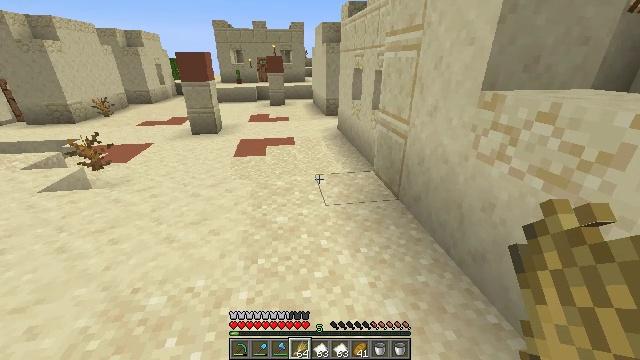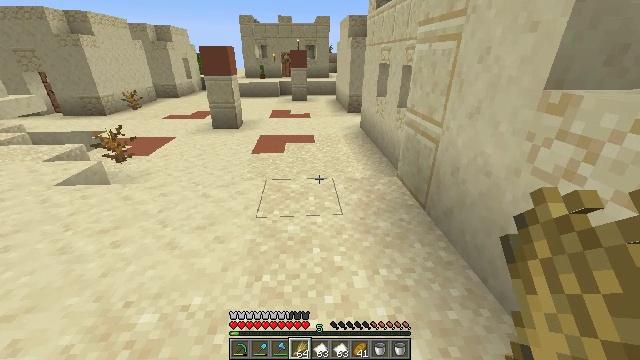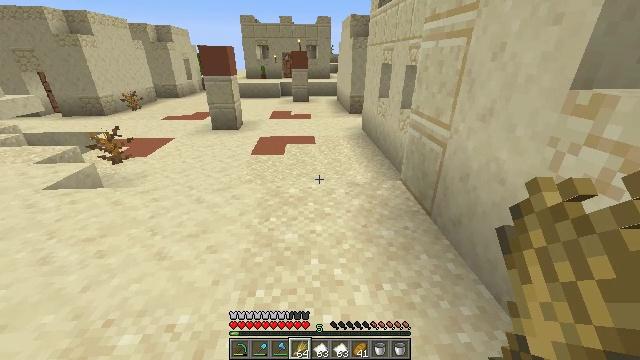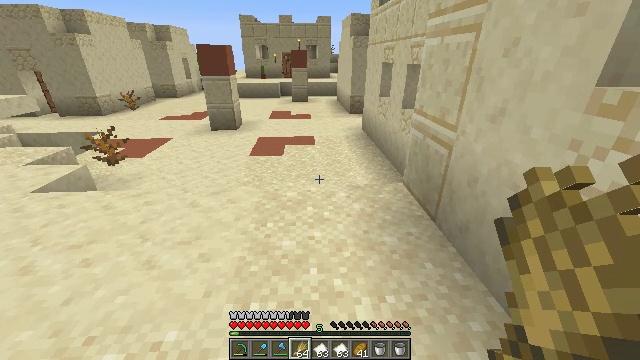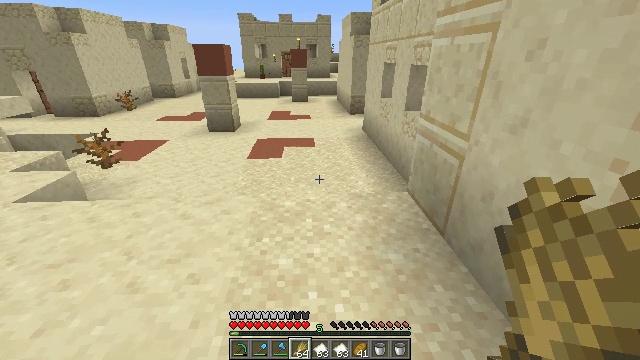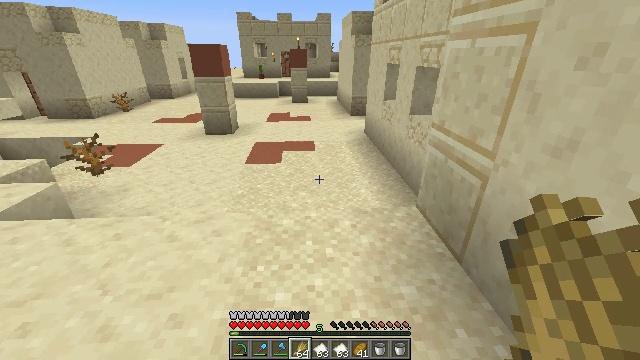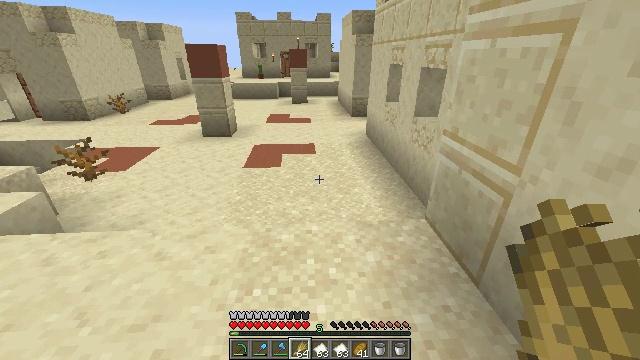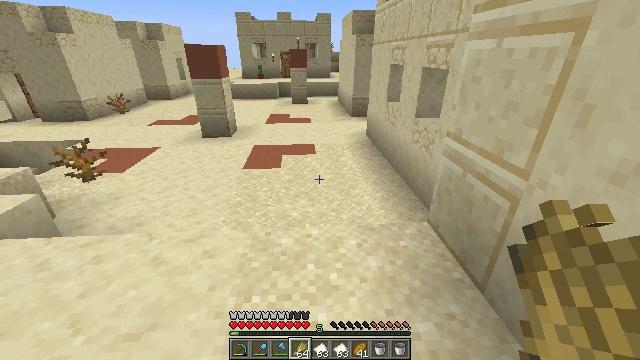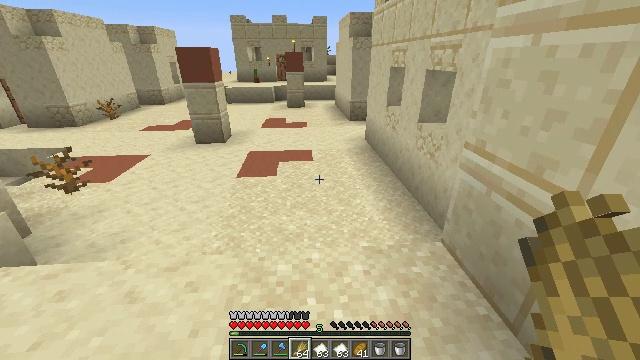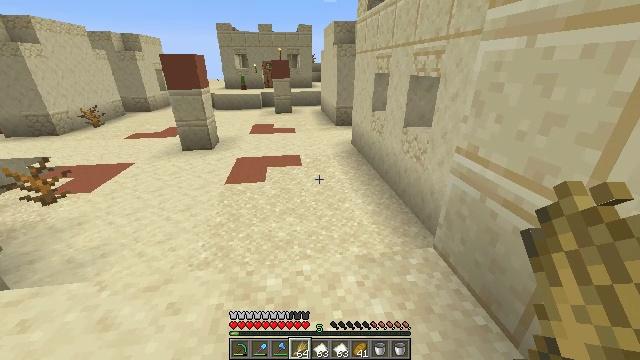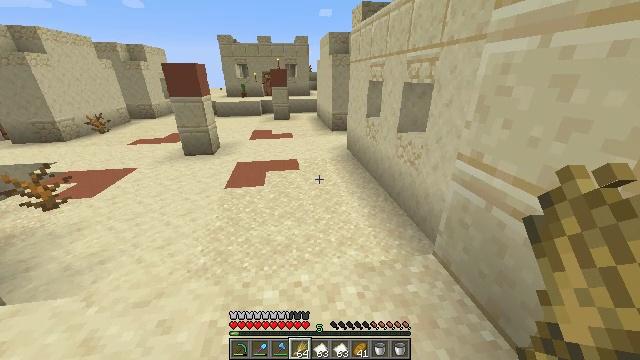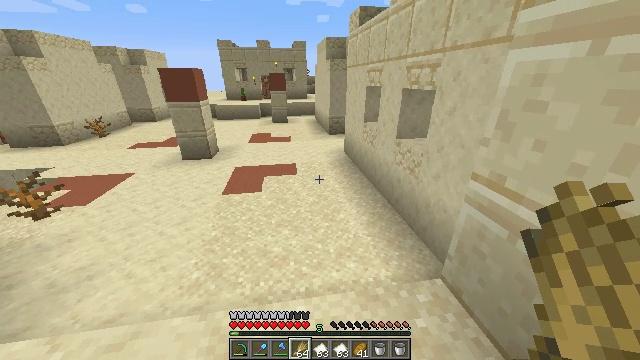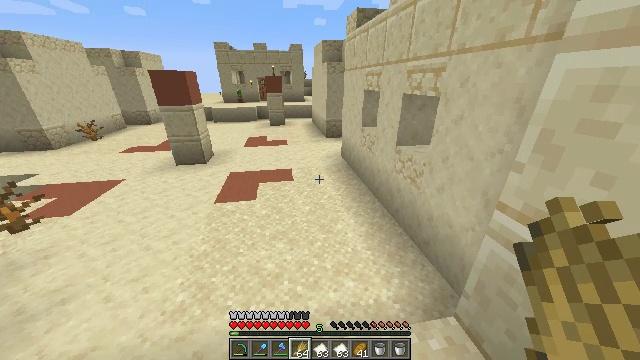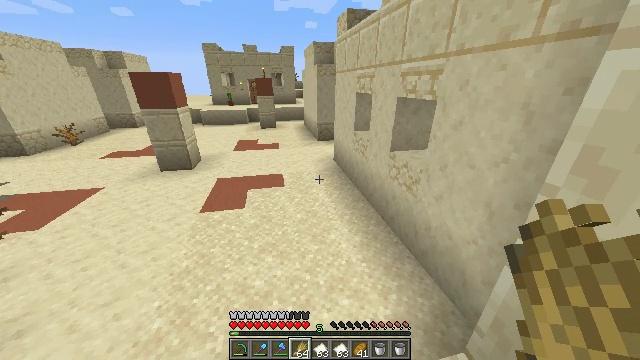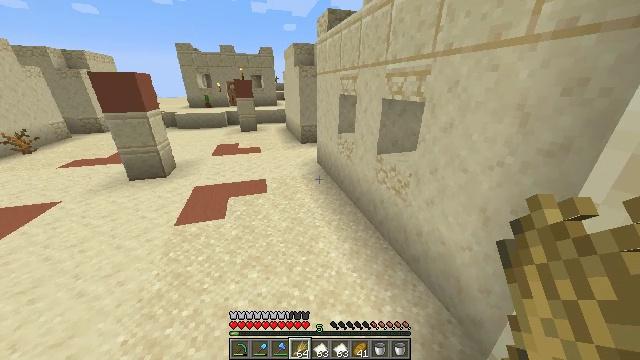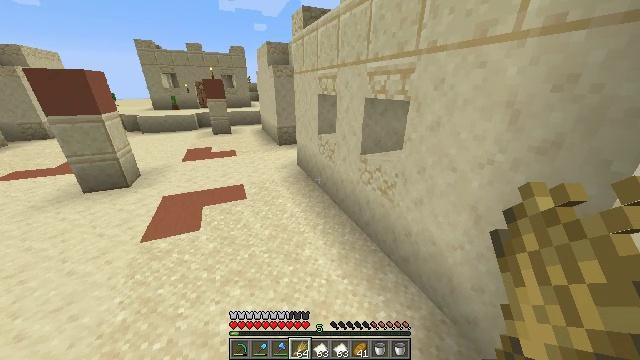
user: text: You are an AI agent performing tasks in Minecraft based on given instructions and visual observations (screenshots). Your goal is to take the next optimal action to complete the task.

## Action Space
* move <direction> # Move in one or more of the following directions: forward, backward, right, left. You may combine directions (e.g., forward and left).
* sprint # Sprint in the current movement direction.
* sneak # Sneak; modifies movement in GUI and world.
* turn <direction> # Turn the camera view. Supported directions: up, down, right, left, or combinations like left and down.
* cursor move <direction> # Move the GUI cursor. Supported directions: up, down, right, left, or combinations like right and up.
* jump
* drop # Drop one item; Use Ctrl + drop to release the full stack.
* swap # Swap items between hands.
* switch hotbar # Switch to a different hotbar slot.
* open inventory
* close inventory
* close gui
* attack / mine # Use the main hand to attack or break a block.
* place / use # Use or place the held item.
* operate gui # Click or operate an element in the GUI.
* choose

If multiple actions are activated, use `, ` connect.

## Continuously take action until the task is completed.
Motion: motion action
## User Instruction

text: Gather smooth sandstone from desert temples or structures.
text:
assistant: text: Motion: move forward, turn left and down
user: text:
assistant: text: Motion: move forward
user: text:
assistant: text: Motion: move forward
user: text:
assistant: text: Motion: move forward
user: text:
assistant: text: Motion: move forward
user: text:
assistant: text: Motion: move forward
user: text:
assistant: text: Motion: move forward
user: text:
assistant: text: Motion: move forward, sprint
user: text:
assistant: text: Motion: move forward, sprint, turn right
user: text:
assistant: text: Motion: move forward, sprint
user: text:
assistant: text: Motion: move forward, sprint
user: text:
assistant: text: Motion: move forward, sprint
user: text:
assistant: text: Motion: move forward, sprint, turn right
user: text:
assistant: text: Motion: move forward and move left, sprint, turn right
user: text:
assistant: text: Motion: move forward and move left, sprint, turn right
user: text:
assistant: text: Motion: move forward and move left, sprint, turn right
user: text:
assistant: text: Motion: move forward and move left, sprint, turn right
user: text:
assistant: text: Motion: move forward and move left, sprint, turn right
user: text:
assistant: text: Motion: move forward and move left, sprint, turn right
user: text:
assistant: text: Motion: move forward and move left, sprint, turn right
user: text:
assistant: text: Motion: move forward and move left, sprint, turn right
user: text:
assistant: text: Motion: move forward and move left, sprint, turn right
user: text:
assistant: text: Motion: move forward and move left, sprint, turn right
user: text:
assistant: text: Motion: move forward and move left, sprint, turn right
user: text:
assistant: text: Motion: move forward and move left, sprint, turn right
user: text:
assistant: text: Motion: move forward and move left, sprint, turn right
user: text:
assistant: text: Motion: move forward and move left, sprint, turn right
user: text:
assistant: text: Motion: move forward and move left, sprint, turn right
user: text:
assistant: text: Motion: move forward and move left, sprint, turn right
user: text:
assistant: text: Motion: move forward and move left, sprint